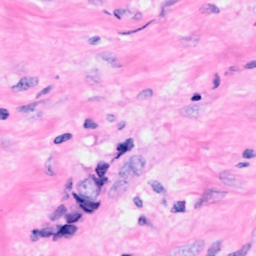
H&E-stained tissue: Breast